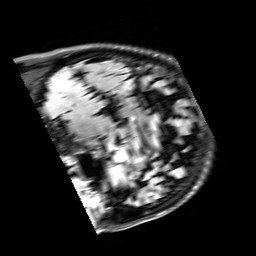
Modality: FLAIR
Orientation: sagittal
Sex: male
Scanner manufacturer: siemens
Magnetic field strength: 3 T
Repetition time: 10 s
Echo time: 0.09 s